Aerial crown-view tile of a tropical tree (Barro Colorado Island, Panama), acquired 20240611:
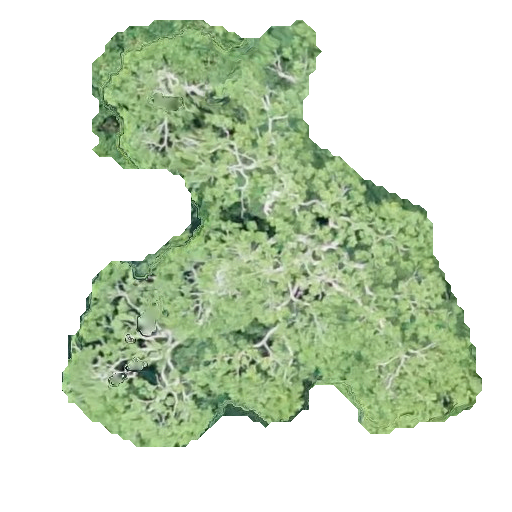
Species: Trattinnickia aspera
GBIF accepted scientific name: Trattinnickia aspera
Crown area: 177.368 m²